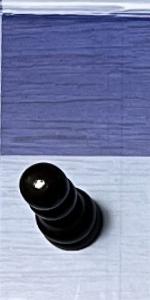
Label: Pawn_Black